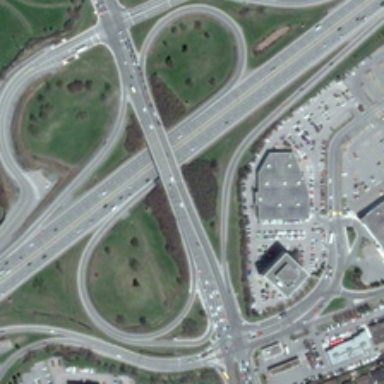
A viaduct divided into some ring viaduct area and two straight viaduct area .